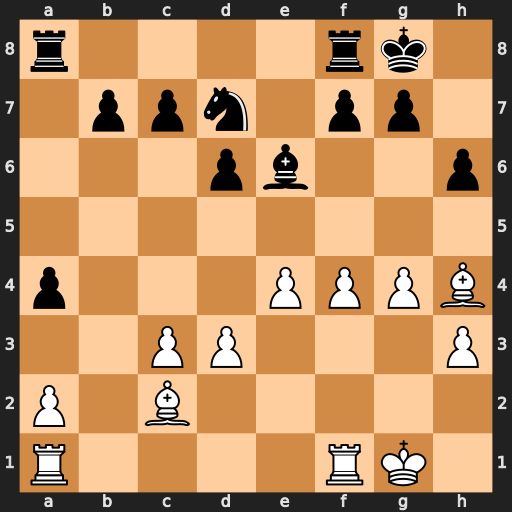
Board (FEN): r4rk1/1ppn1pp1/3pb2p/8/p3PPPB/2PP3P/P1B5/R4RK1
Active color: w
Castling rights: -
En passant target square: -
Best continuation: f5 Bc4 dxc4